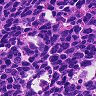
Metastatic tissue present: no